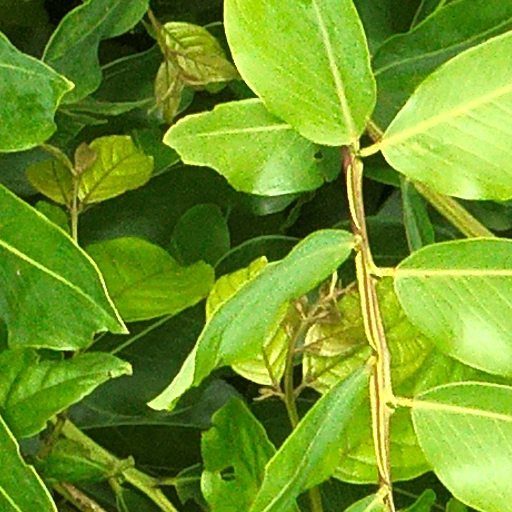
Species: Dipteryx oleifera
GBIF accepted scientific name: Dipteryx oleifera
Crown area (m\u00b2): 265.728